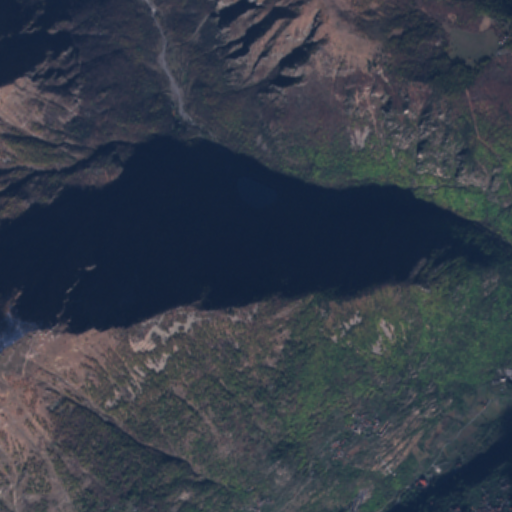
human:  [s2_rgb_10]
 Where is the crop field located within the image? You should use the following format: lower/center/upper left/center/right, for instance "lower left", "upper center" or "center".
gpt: The crop field is located in the lower right of the image.
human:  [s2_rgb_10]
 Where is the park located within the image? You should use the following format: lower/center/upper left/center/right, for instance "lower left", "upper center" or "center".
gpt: The park is located in the lower right of the image.
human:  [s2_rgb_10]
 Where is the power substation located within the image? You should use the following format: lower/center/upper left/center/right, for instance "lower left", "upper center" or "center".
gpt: The power substation is located in the lower right of the image.
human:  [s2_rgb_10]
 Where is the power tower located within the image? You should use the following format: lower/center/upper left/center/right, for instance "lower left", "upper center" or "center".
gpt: The power tower is located in the lower right of the image.
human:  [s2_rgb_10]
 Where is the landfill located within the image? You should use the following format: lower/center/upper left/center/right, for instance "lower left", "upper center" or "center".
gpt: There is no landfill in the image.